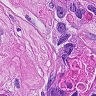
Metastatic tissue present: yes